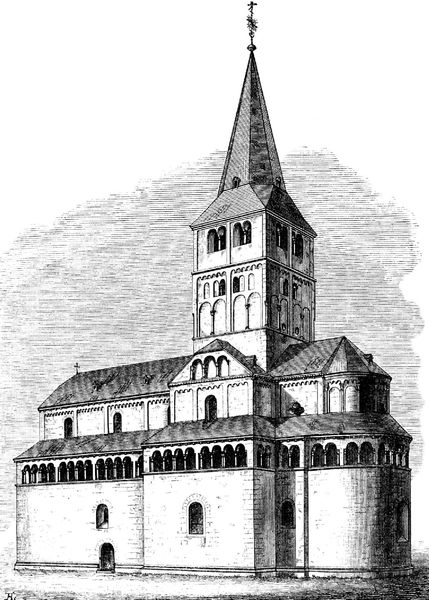
Titel: Doppelkapelle in Schwarzrheindorf
Standort: Bonn, Schwarzrheindorf, Doppelkapelle St. Klemens und Maria (EU - D - NRW)
Schlagwörter: weiß, kirchturm, fenster, schwarz, skizze, tür, zeichnung, dach, gebäude, architektur, stein, bild, kirche, gotik, turm, schiff, bogen, mauer, ziegel, grafik, galerie, bögen, arkade, außen, umgang, kreuz, schraffur, schwarz weiß, helm, langhaus, dreischiffig, seitenschiff, zeichnen, mauern, apsis, romanik, chor, christentum, basilika, lisenen, satteldach, romanisch, lisene, längsschiff, querschiff, blendwerk, wetterhahn, biforium, dachschindeln, scheinarchitektur, portral, bonn, zwerchgalerie, doppelkirche, torm, beuel-schwarzrheindorf